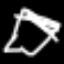
Label: diamond